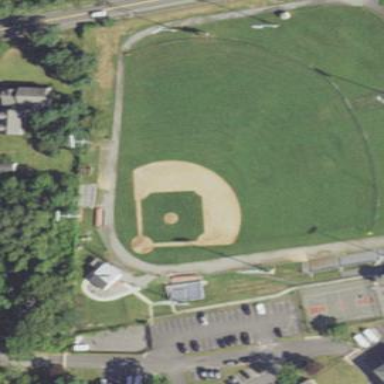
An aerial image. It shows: Baseball pitch for leisure land.